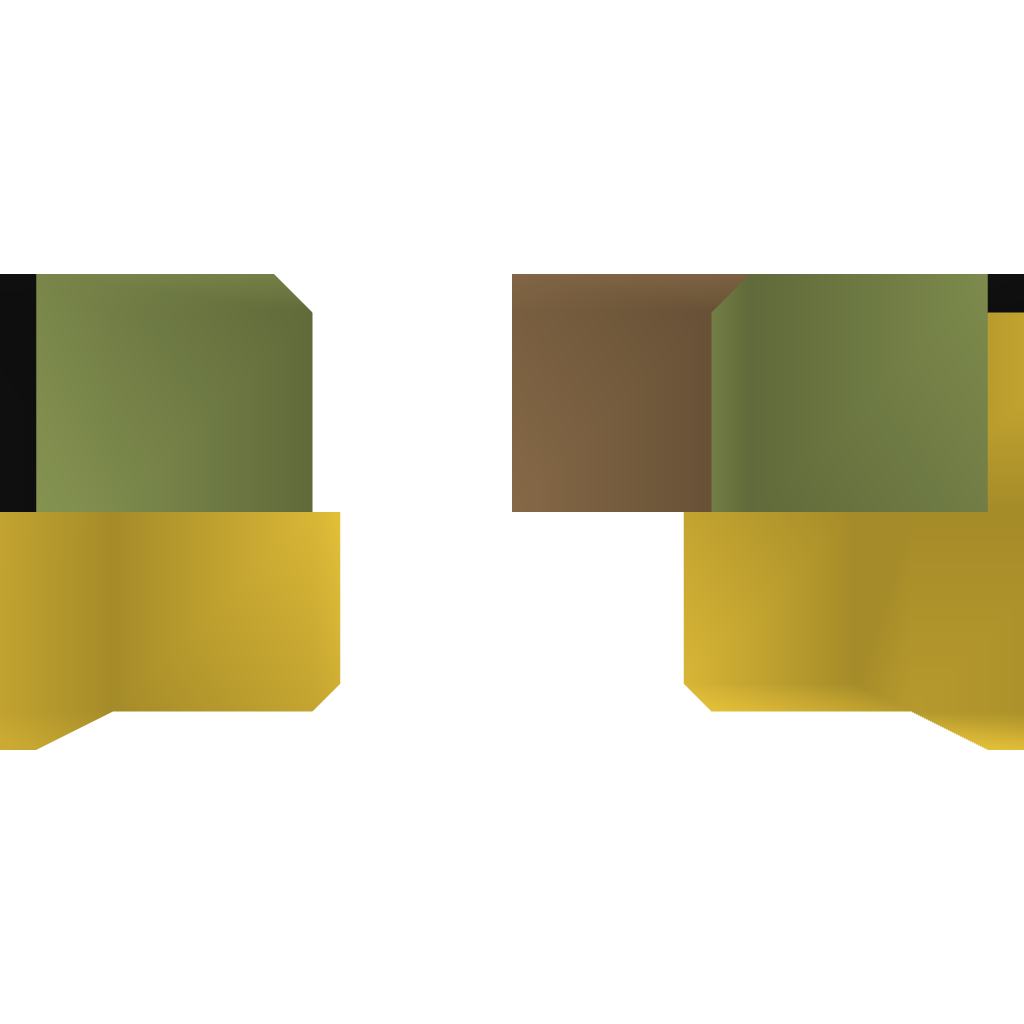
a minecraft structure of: Clock Timer (Small)